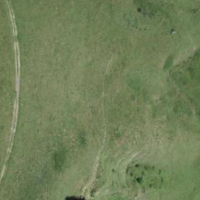
EUNIS habitat code: 23
Species observed at this site:
Campanula barbata